Here is a 2-D grayscale rendering of raw bearing vibration samples (signal-to-image). What is the most likely bearing condition (normal, inner_race, outer_race, ball)?
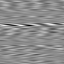
Answer: outer_race